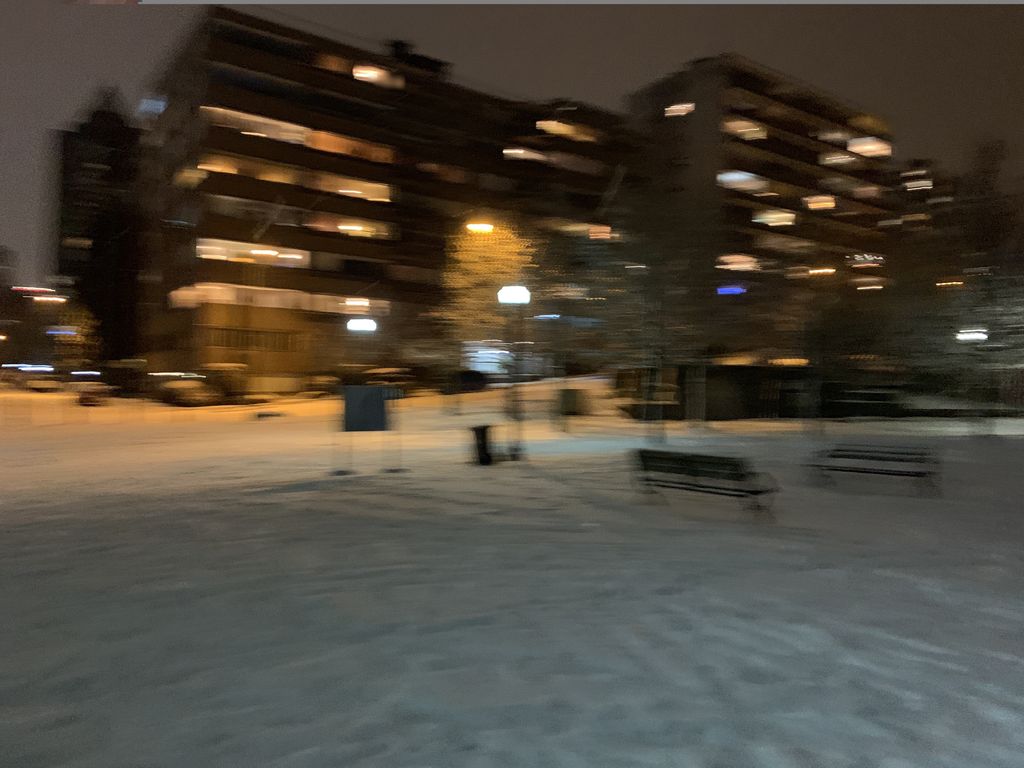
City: vancouver